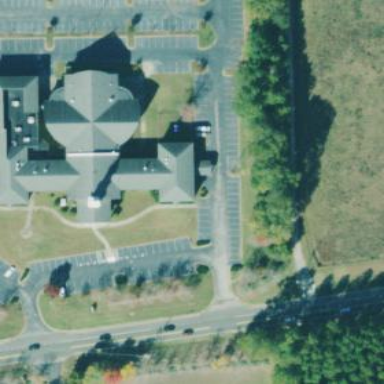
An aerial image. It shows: Building that serves as place of worship.